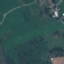
Land use / land cover: Pasture